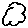
Label: cloud